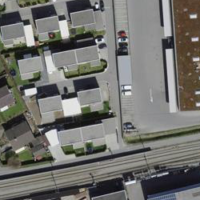
EUNIS habitat code: 54
Species observed at this site:
Poa annua